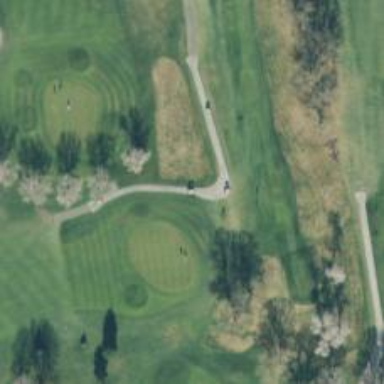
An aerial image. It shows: Path designated for golf carts.